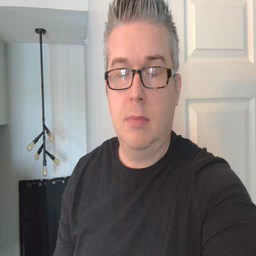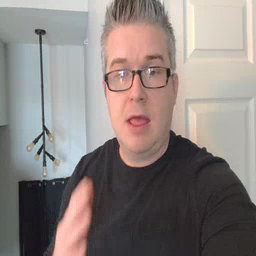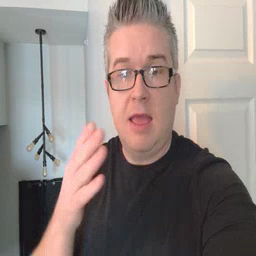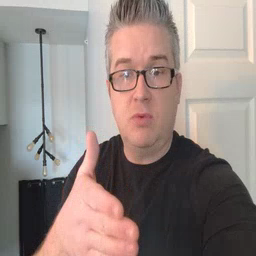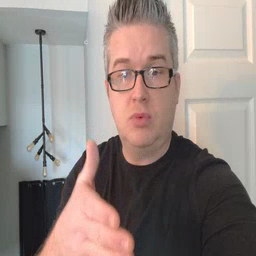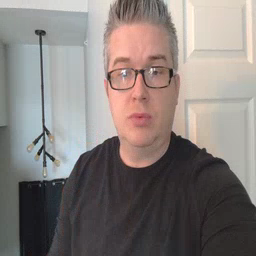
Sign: after